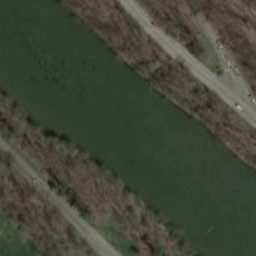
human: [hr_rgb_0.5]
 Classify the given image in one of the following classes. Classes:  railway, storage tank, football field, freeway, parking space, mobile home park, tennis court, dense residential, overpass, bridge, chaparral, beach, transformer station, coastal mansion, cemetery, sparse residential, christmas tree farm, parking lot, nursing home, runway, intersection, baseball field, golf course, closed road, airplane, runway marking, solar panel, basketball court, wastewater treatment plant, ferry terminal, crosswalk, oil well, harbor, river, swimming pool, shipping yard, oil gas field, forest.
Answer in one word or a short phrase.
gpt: river